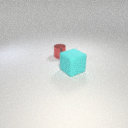
large cyan rubber cube in front of small red metal cylinder